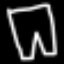
Label: pants